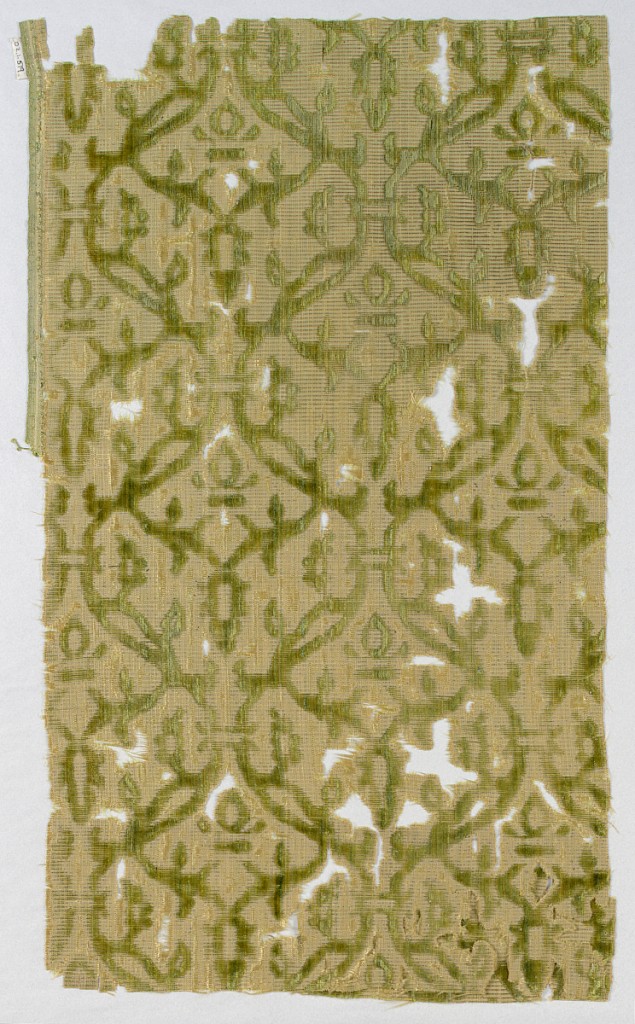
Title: Fragment
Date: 17th century
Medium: silk Technique: raised pile of supplementary warp in plain weave foundation (velvet)
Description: Delicate scroll pattern forming cartouches.